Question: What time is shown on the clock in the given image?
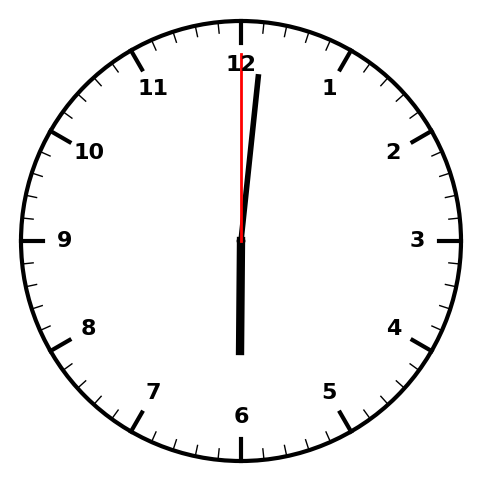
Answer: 06:01:00